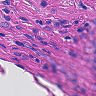
Metastatic tissue present: yes